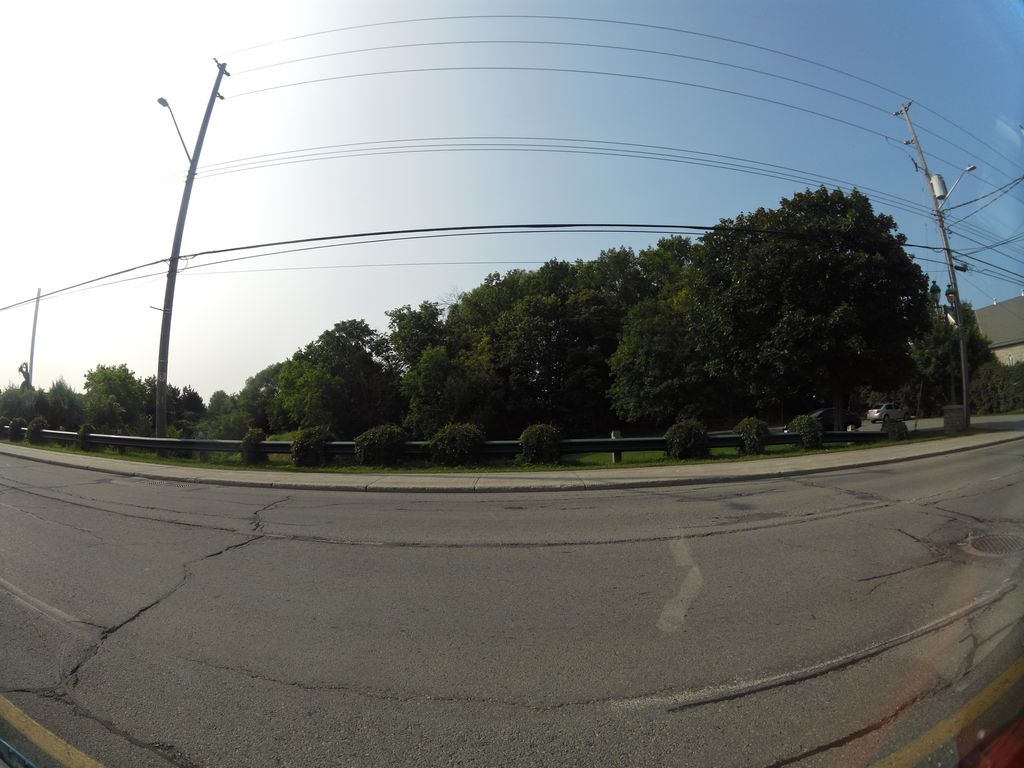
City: ottawa-gatineau